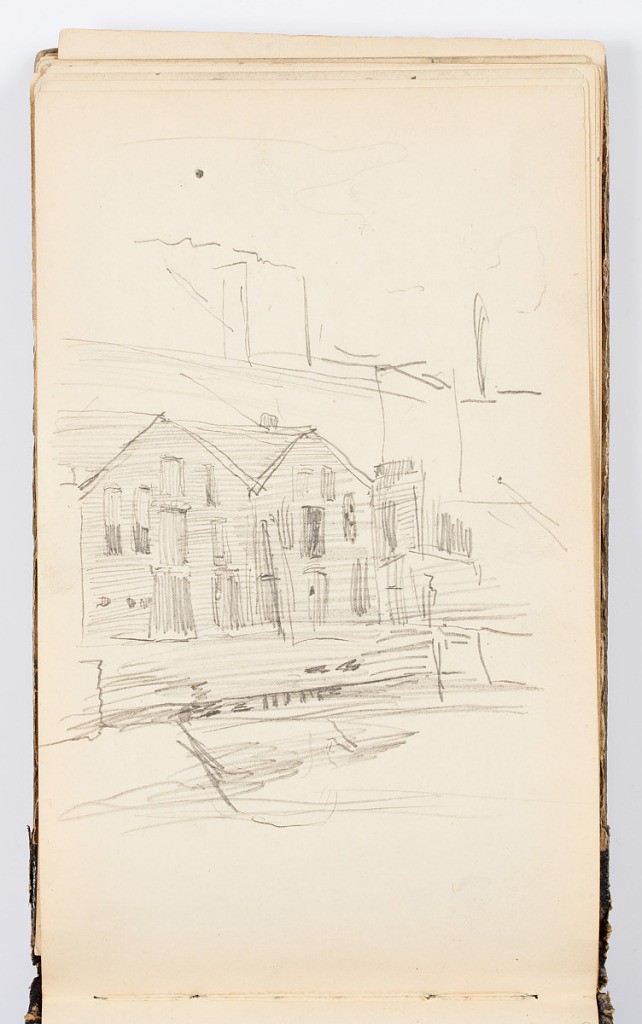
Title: Sketchbook Page
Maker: Kenyon Cox, American, 1856–1919
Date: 1875
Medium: Graphite on paper
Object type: Sketchbook folio
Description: Sketch of a row of buildings with gabled roofs.